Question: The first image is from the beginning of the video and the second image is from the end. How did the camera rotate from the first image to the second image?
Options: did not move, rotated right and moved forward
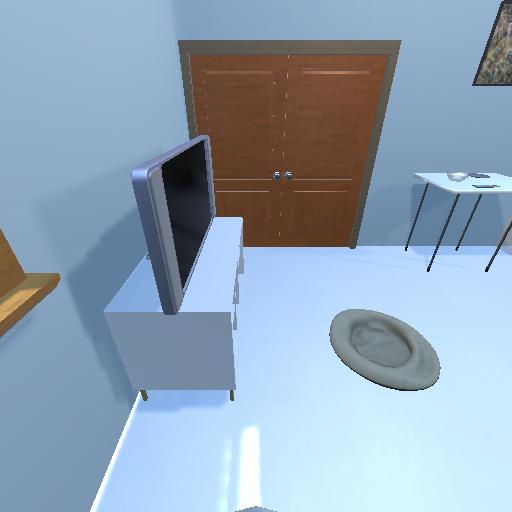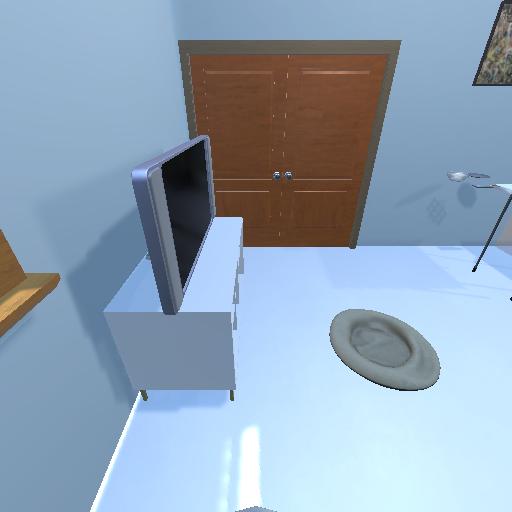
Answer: did not move